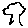
Label: tree